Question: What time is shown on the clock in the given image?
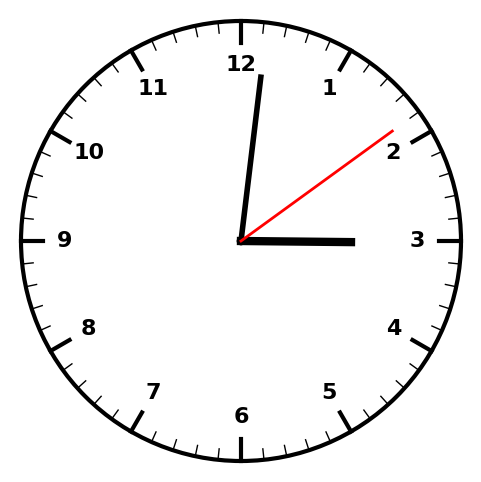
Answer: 03:01:09